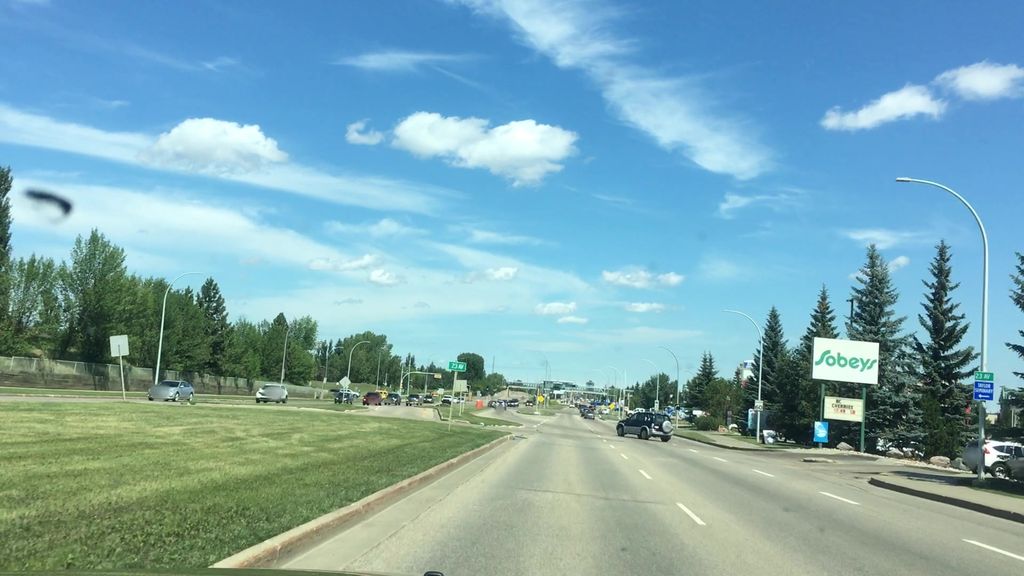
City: edmonton